Question: I have created a calendar that saves to MySQL.
I have the allDay value set as false for time frame events but the calendar displays it as all day.
This gets the events..
'''
$sql = mysql_query('SELECT * FROM 'companies'.'calendar'');
${'Events'} = array();
while(${'Event'} = mysql_fetch_assoc($sql)){
${'Events'}[] = ${'Event'};
}
'''
Snapshot of my table:

Here is my jQuery
'''
$(document).ready(function() {
$('#eventToAdd').dialog({
autoOpen: false,
height: '300',
width: '550',
modal: true,
resizable: false,
position: 'center',
});
var date = new Date();
var d = date.getDate();
var m = date.getMonth();
var y = date.getFullYear();
var calendar = $('#calendar').fullCalendar({
theme: true,
header: {
left: 'prev,next today',
center: 'title',
right: 'month,agendaWeek,agendaDay'
},
loading: function(bool) {
if (bool) $('#loading').show();
else $('#loading').hide();
},
eventClick: function(calEvent, jsEvent, view) {
$('#eventTitle').val(calEvent.title);
$('#textColor').val(calEvent.textColor);
$('#backgroundColor').val(calEvent.color);
$("#eventToAdd").dialog({
autoOpen: true,
title: "Update Event",
modal: true,
buttons: [
{
text:"Update Event",
click: function () {
if($('#eventTitle').val()){
calEvent.title = $('#eventTitle').val();
calEvent.color = $('#backgroundColor').val();
calEvent.textColor = $('#textColor').val();
calendar.fullCalendar('updateEvent',calEvent);
$.post('post.api.php', { 'api': 'updateEvent', 'id': calEvent.id, 'title': calEvent.title, 'start': $.fullCalendar.formatDate(calEvent.start, 'yyyy-MM-dd h:mm:ss tt'), 'end': $.fullCalendar.formatDate(calEvent.end, 'yyyy-MM-dd h:mm:ss tt'), 'allDay': calEvent.allDay, 'bgColor': calEvent.color, 'textColor': calEvent.textColor }, function(resp) {
if(resp == 'SUCCESS') {
jAlert('The event has been updated','Updated');
} else {
jAlert('There was an error updating the event<br />Please try again later.<br />ERROR CODE: 728375', 'Process Error');
}
$('#eventToAdd').dialog('close');
});
}
}
},
{
text: "Cancel",
click: function() { $(this).dialog('close'); }
}]
});
},
selectable: true,
selectHelper: true,
select: function (start, end, allDay, jsEvent, view) {
$("#eventToAdd").dialog(
{
autoOpen: true,
title: "Create Event",
modal: true,
buttons: [
{
text:"Create Event",
click: function () {
if($('#eventTitle').val()){
calendar.fullCalendar('renderEvent',
{
title: $('#eventTitle').val(),
start: $.fullCalendar.formatDate(start, 'yyyy-MM-dd h:mm:ss tt'),
end: $.fullCalendar.formatDate(end, 'yyyy-MM-dd h:mm:ss tt'),
allDay: allDay,
textColor: $('#textColor').val(),
color: $('#backgroundColor').val()
},
true
);
var startDate = $.fullCalendar.formatDate(start, 'yyyy-MM-dd h:mm:ss tt');
var endDate = $.fullCalendar.formatDate(end, 'yyyy-MM-dd h:mm:ss tt');
$.post('post.api.php', { 'api': 'createEvent', 'title': $('#eventTitle').val(), 'start': startDate, 'end': endDate, 'allDay': allDay, 'textColor': $('#textColor').val(), 'bgColor': $('#backgroundColor').val() }, function(response) {
if(response == 'SUCCESS'){
jAlert('The event has been saved!','Event Created');
} else {
jAlert('There was an error saving your event<br />Please try again later or let JD know<br />ERROR CODE: 882293','Process Error');
}
});
}
$(this).dialog('close');
}
},
{
text: "Cancel",
click: function() { $(this).dialog('close'); }
}
],
close: function(){
$('#eventTitle').val('');
$('#textColor').val('');
$('#backgroundColor').val('');
}
});
},
editable: true,
events: <?= ${'Events'}; ?>
});
});
'''
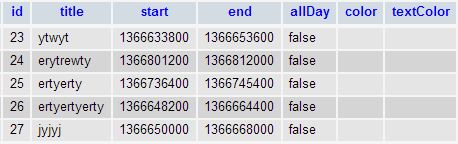
Answer: The record value should be returned as false (without quotes); not "false". I had the same problem and applied this simple solution:
'''
// -----------------------
while ($row = mysql_fetch_assoc($sql)) {
// -----------------------
if ($row['event_allday'] = 'false') {
$allDayStatus = false;
}
// -----------------------
$eventsArray['id'] = $row['event_id'];
$eventsArray['title'] = $row['event_title'];
$eventsArray['start'] = $row['event_start'];
$eventsArray['end'] = $row['event_end'];
$eventsArray['url'] = $row['event_url'];
$eventsArray['allDay'] = $allDayStatus;
$eventsArray['className'] = $row['event_class'];
$eventsArray['admNotes'] = $row['event_adm_notes'];
// -----------------------
'''